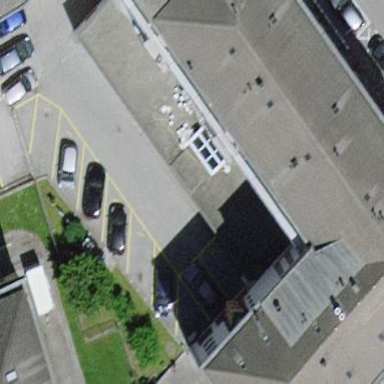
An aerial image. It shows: Office building.